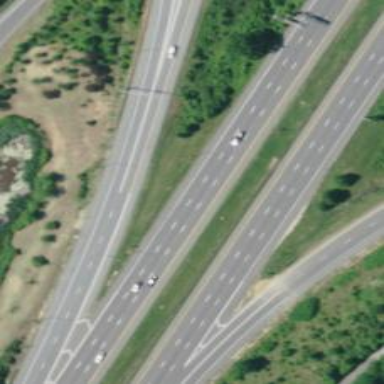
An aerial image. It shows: Motorway.